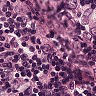
Metastatic tissue present: yes